Question: I'm newbie in Eclipse RCP so please help me with my problem.
I'm currently following this tutorial:
<URL>
and everything works, but I want to know, how can I make all, even inactive Parts so closable, that they have "X"-Button.
Example (X-Button for active Part):

It's not the problem for Tabs (setUnselectedCloseVisible), but how to make this for Views and Parts?
Thanks in advance.
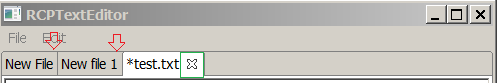
Answer: Use 'swt-unselected-close-visible' in the CSS for your 'MPartStack' to set the unselected close value:
'''
.MPartStack
{
swt-unselected-close-visible: true;
}
'''